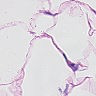
Metastatic tissue present: no